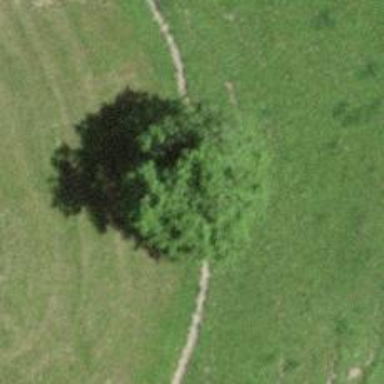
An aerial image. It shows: Single tag "natural: tree."